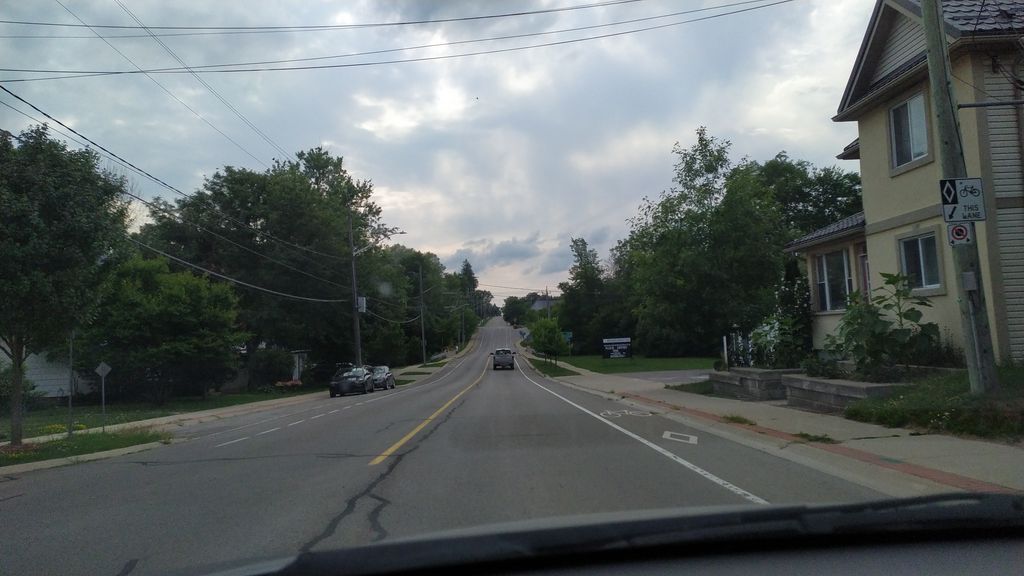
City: kitchener-waterloo